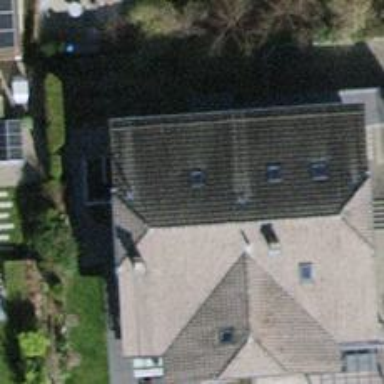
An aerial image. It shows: Building with tile roof.